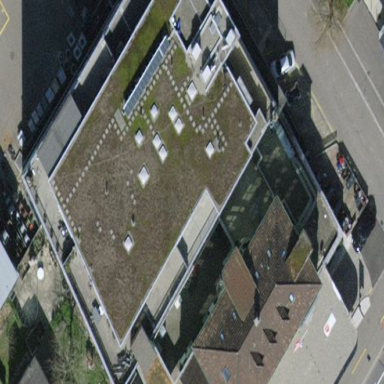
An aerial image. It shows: Building with hipped roof shape.